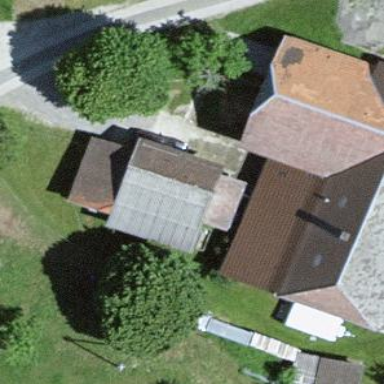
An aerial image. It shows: Barn.